Question: I want to modify a XPATH parser, but I don't know how to start with.
The soure code look like:

Any help would be appreciated:)
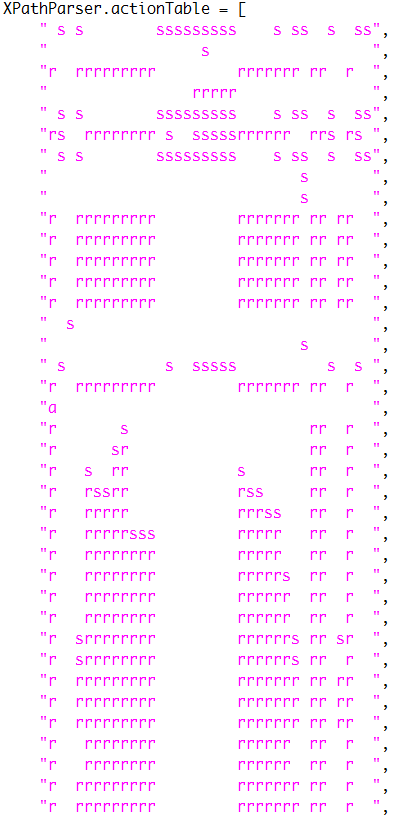
Answer: This looks like a "shift reduce" (see the S and Rs) table for an LALR parser. My guess is that it is produced by the GOLD parser which produces application-independent parse tables.
But you won't reasonably be able to modify this without the original grammmar, and the parser generator.
Why would you want to modify a perfectly working XPath parser anyway? If it isn't perfect, why don't you just use a perfect one?